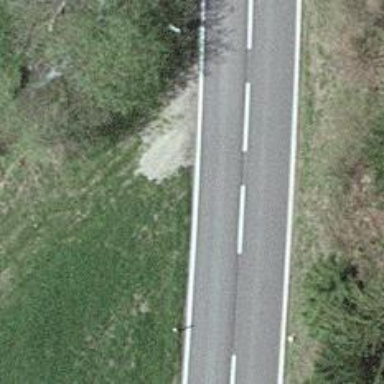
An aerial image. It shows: Secondary road with asphalt surface.